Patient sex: M
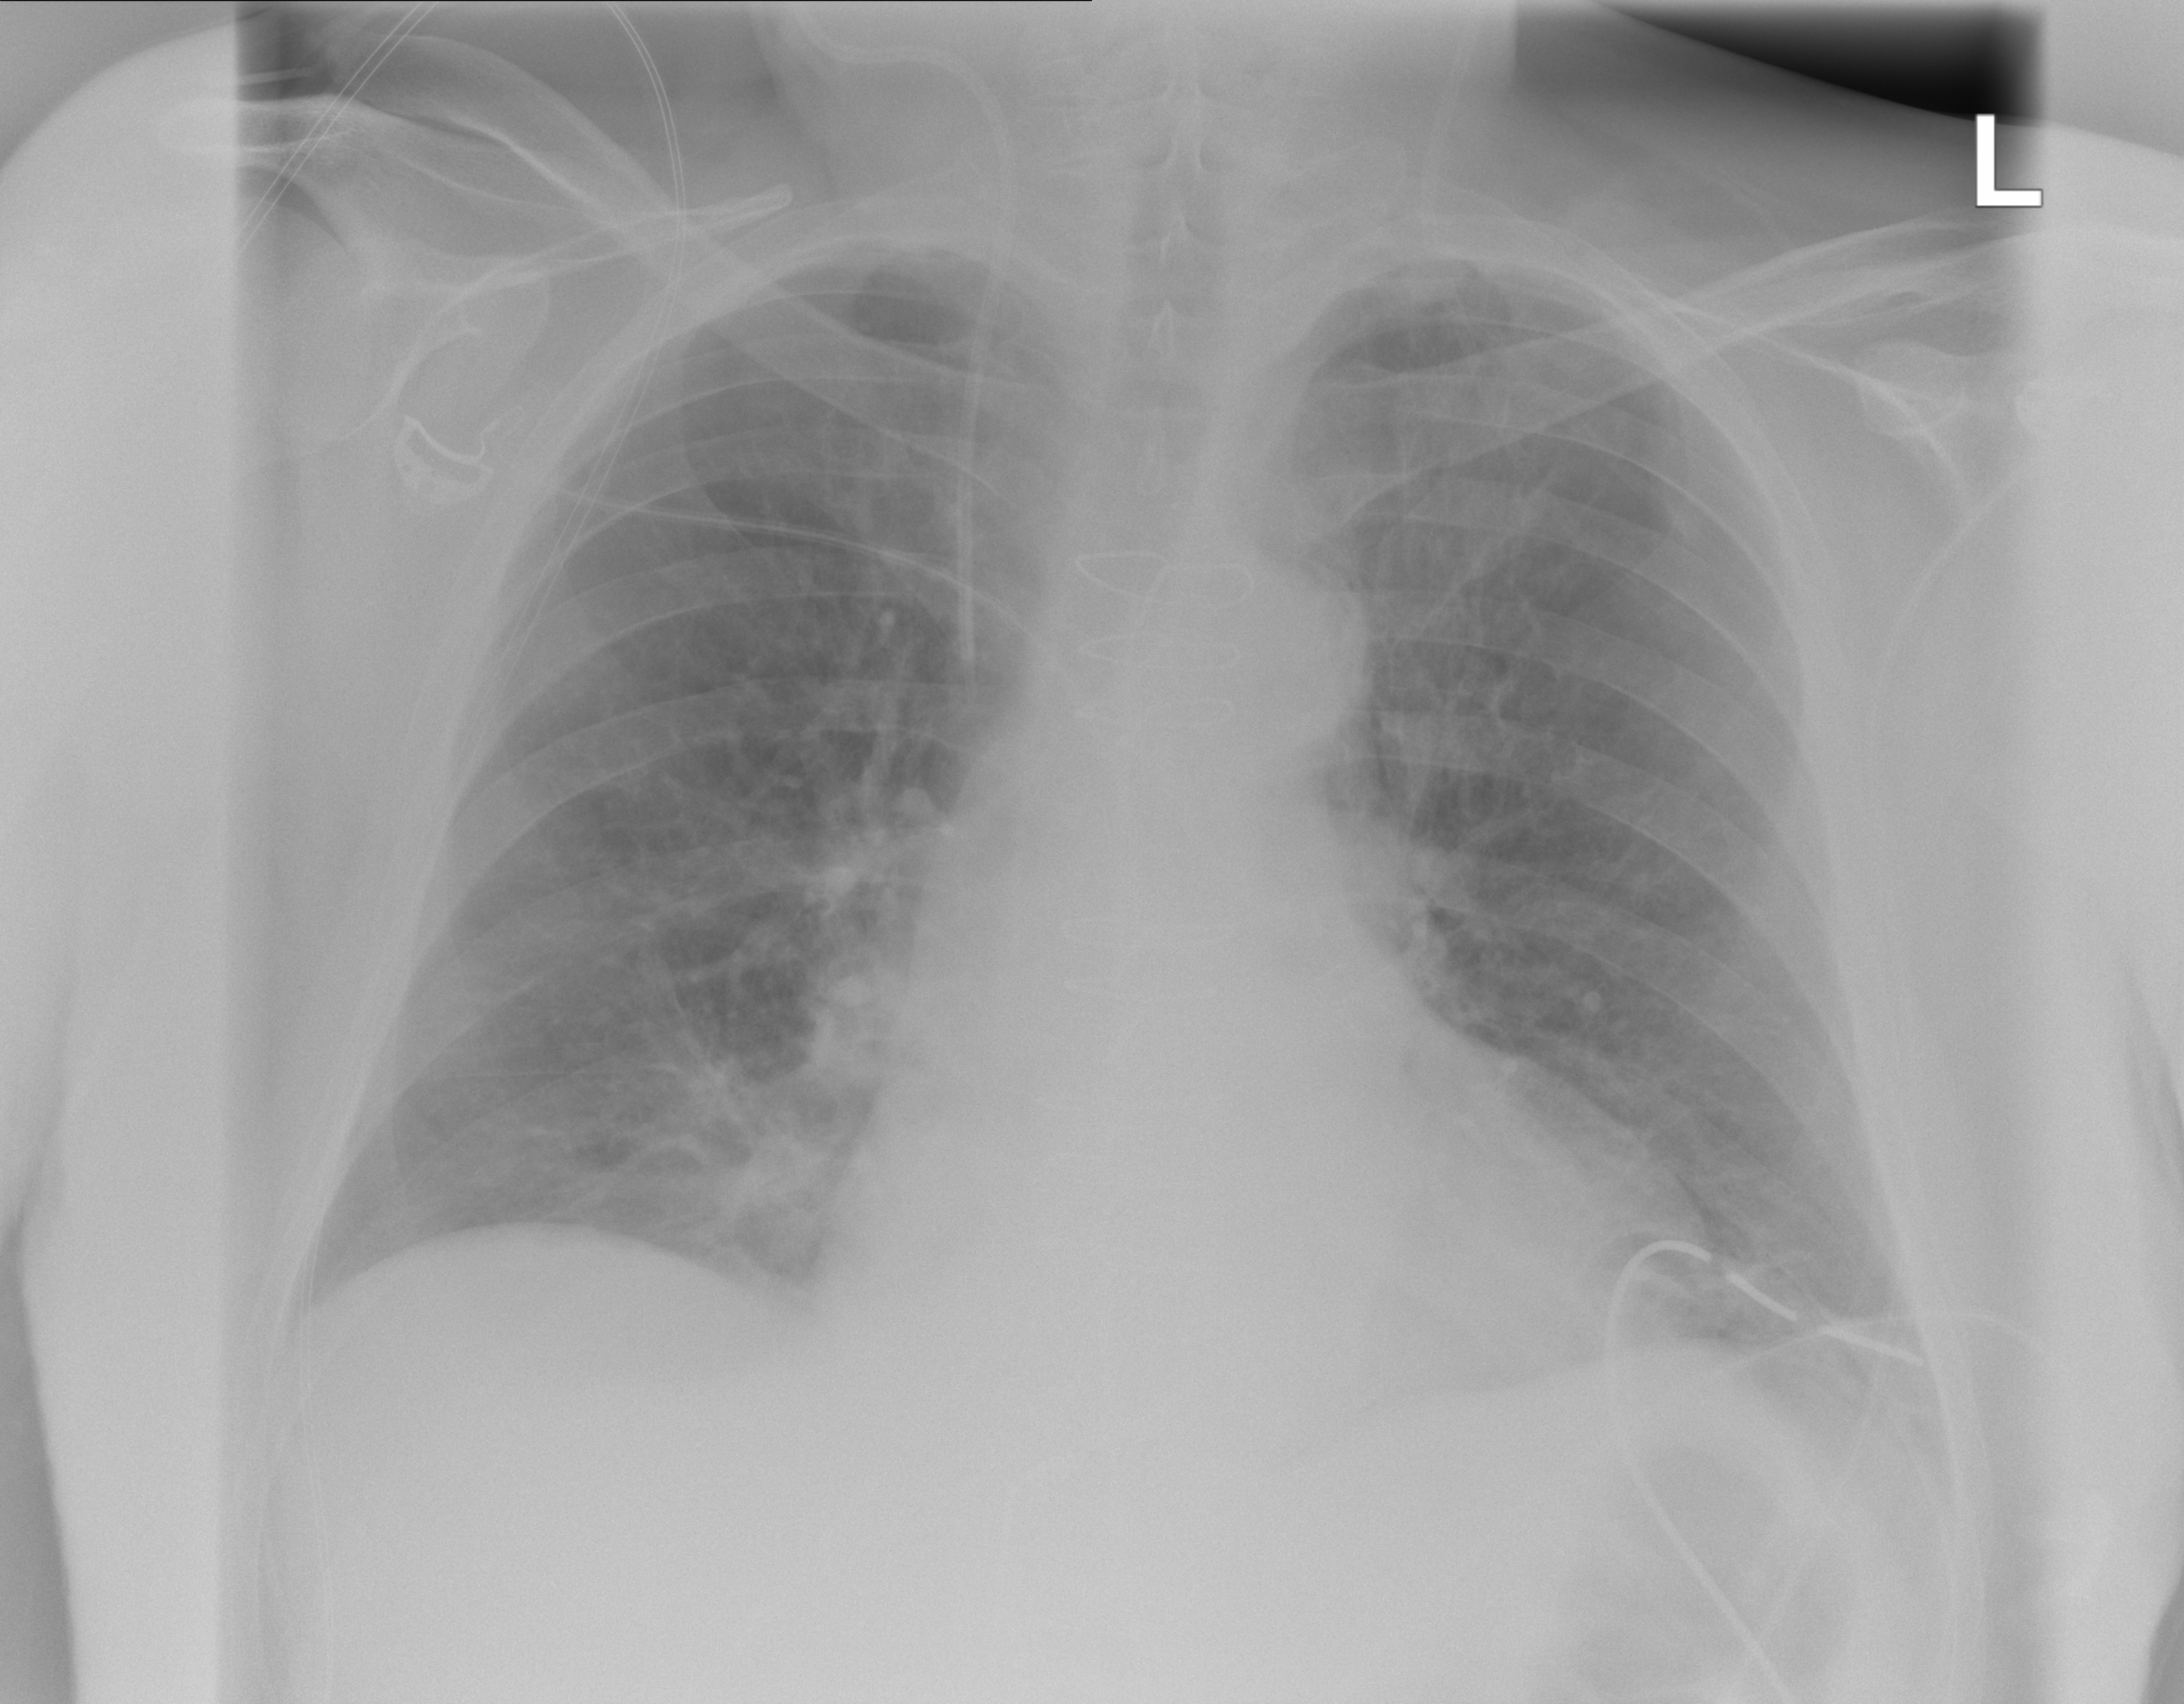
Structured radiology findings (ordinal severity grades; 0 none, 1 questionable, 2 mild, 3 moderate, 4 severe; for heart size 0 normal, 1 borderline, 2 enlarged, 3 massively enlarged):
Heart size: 2
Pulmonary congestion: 2
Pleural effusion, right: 0
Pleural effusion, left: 2
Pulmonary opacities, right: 0
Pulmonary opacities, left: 0
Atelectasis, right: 0
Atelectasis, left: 2